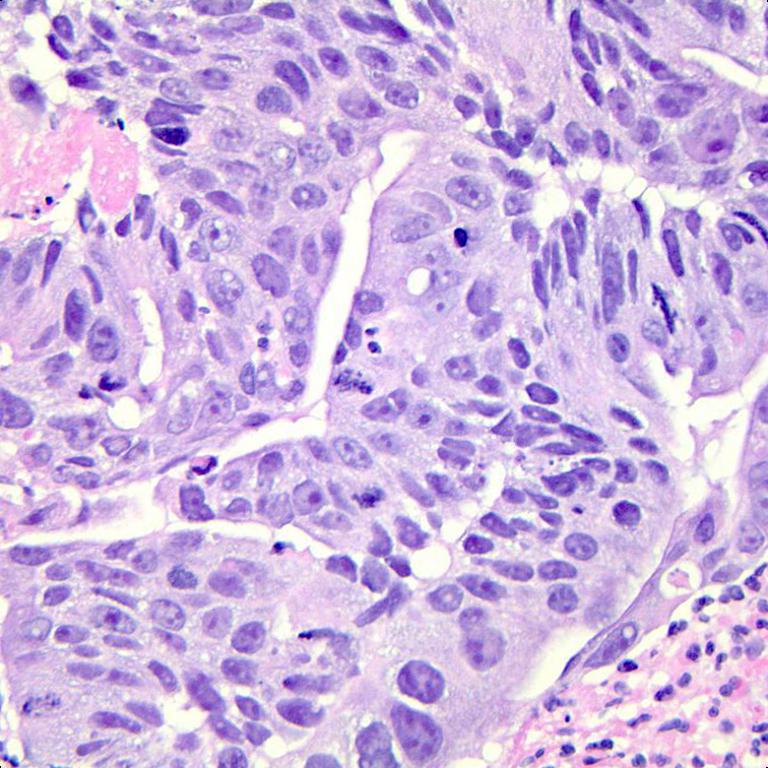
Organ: colon
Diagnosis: adenocarcinomas